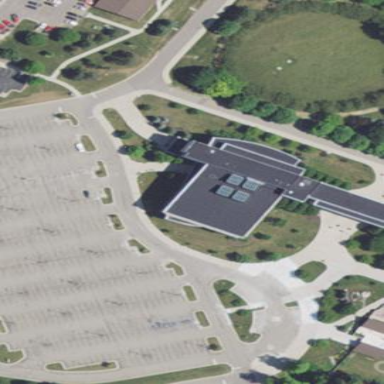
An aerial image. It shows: School building.